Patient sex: F
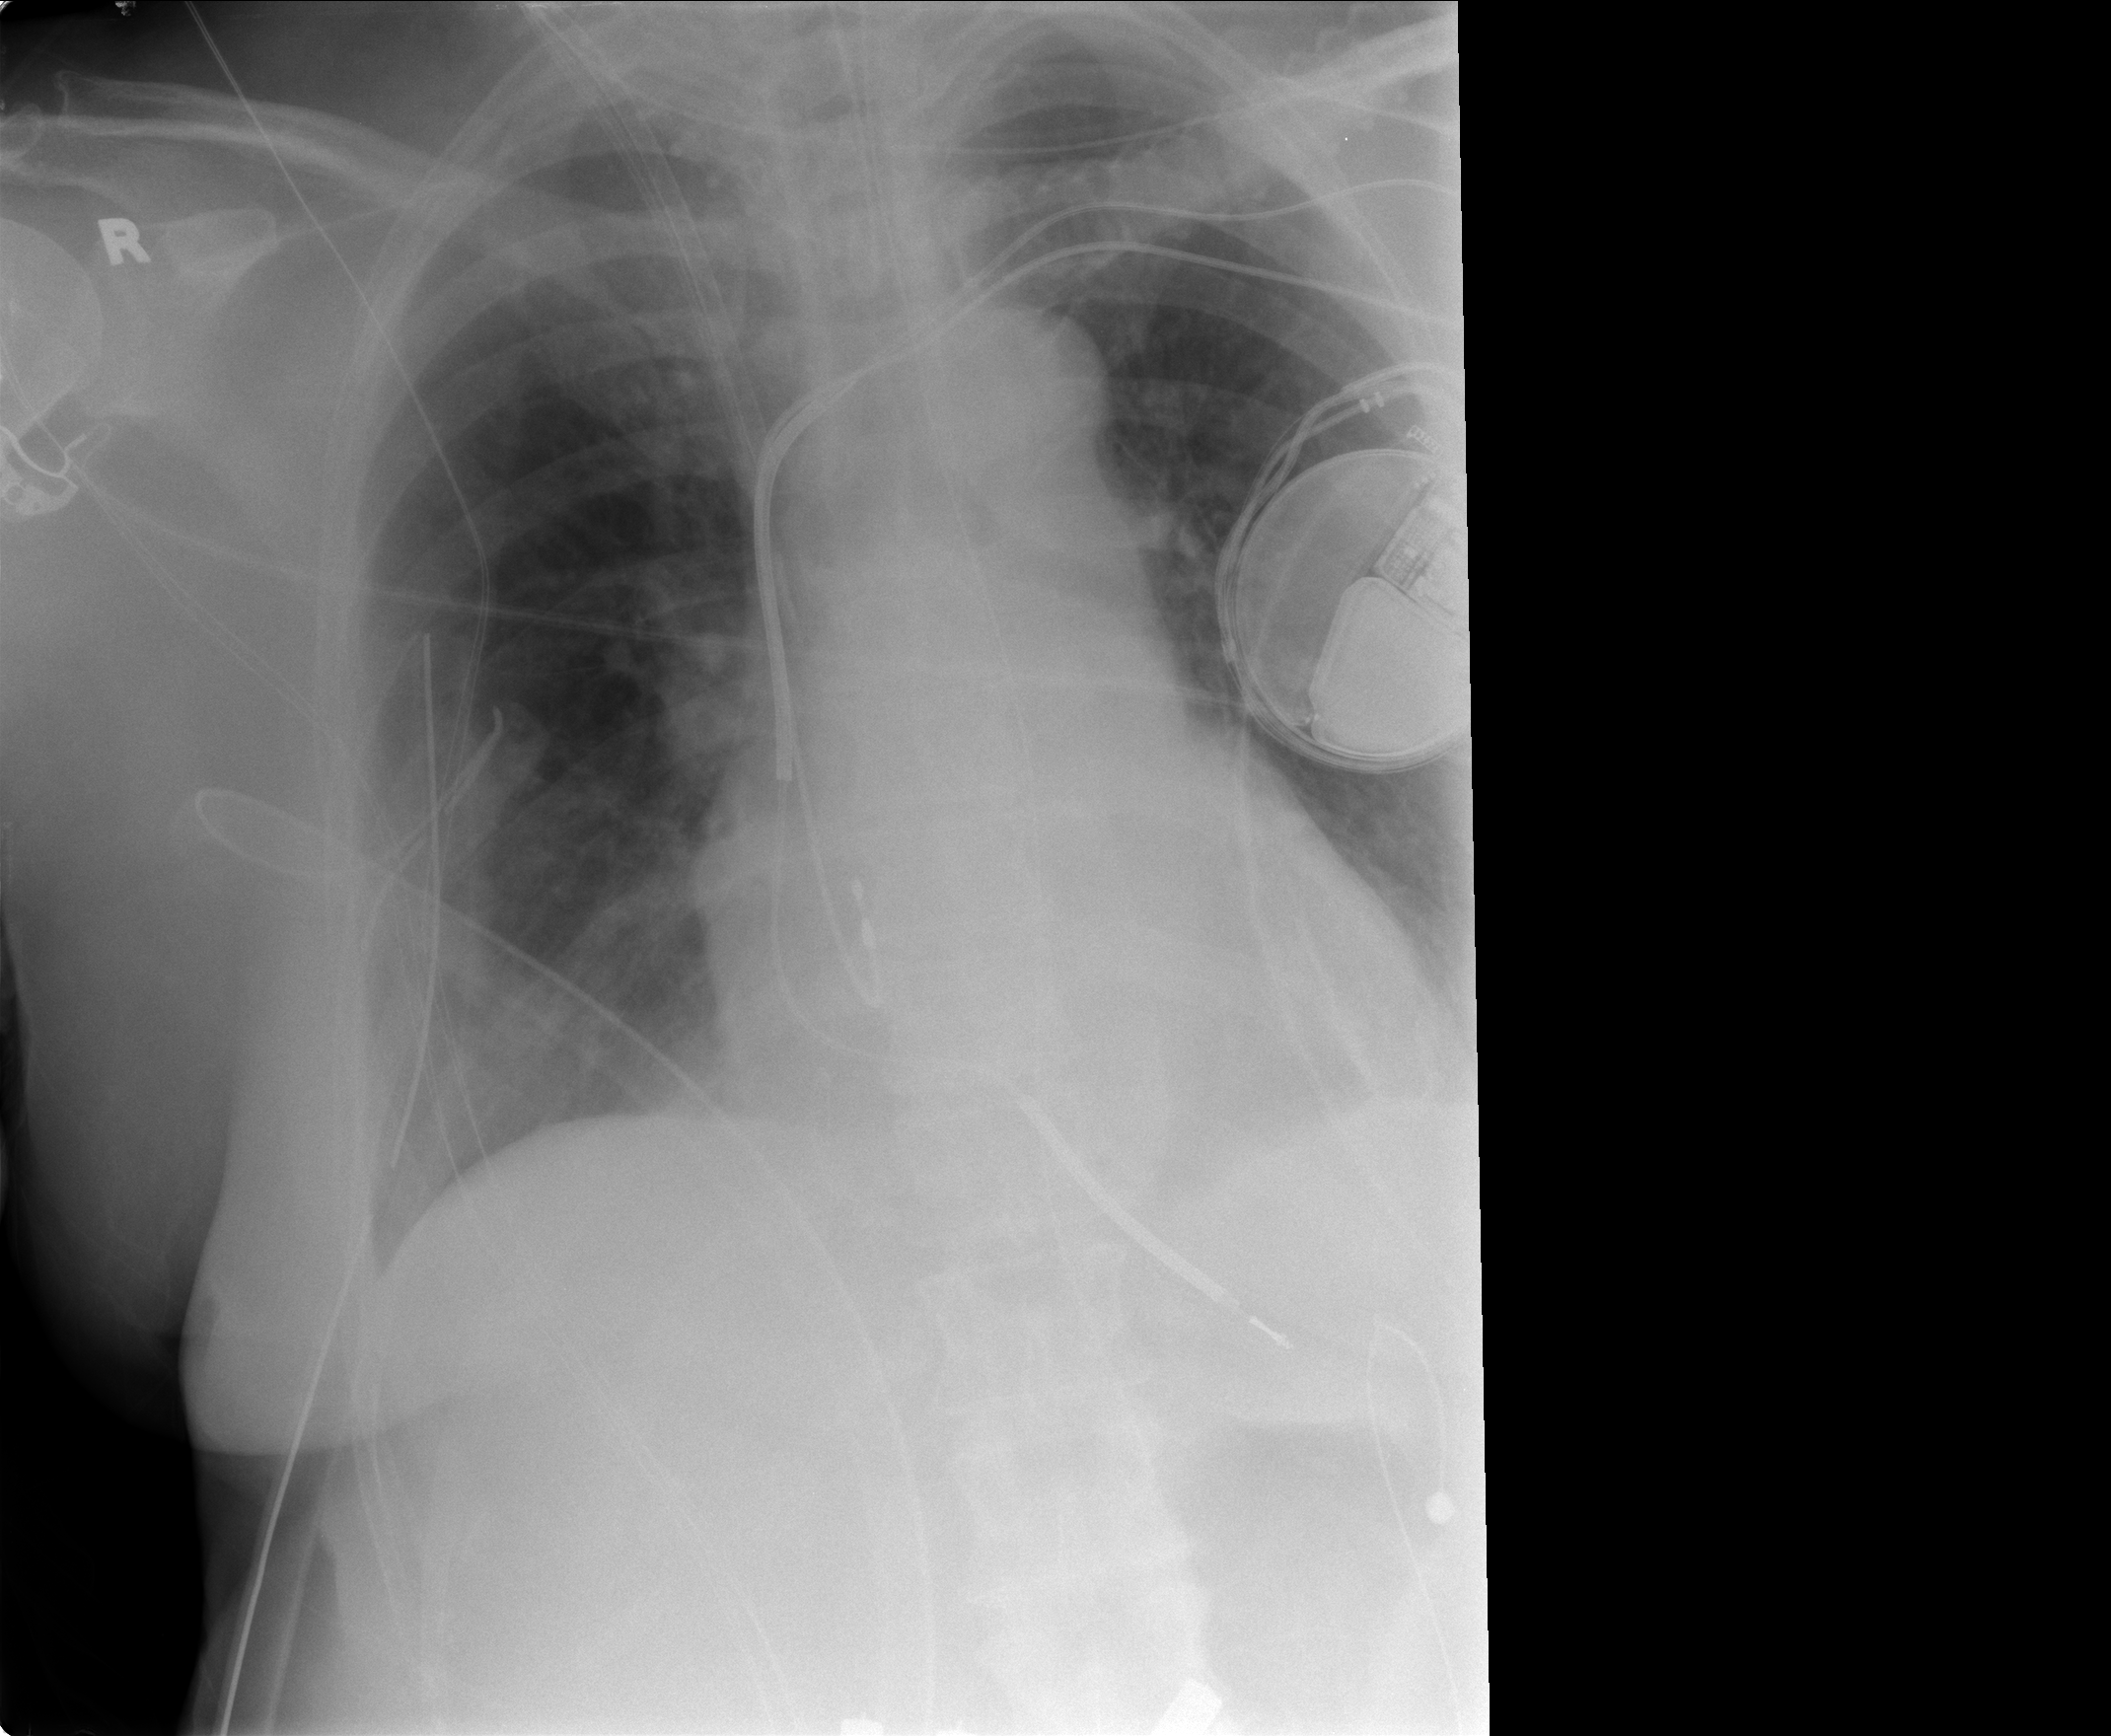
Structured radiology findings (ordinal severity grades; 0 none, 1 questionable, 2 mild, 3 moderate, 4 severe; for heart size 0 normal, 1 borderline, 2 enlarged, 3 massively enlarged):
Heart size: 0
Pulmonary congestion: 1
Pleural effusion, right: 0
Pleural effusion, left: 0
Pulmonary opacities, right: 1
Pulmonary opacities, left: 0
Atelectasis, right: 1
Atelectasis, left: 0